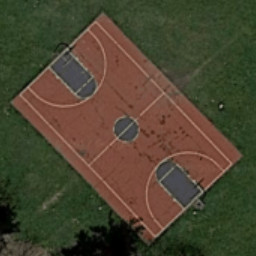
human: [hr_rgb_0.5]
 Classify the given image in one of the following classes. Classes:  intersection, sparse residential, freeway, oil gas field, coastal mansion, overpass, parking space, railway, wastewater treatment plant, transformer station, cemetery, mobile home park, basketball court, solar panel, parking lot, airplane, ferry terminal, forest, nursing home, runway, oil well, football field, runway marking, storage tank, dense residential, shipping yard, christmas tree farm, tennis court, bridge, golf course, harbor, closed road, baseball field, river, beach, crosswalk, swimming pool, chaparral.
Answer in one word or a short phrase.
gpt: basketball court